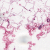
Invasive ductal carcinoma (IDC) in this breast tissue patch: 0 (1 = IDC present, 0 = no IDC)